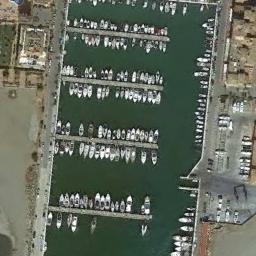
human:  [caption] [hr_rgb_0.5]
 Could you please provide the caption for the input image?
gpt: Many ships moored neatly on the sea next to the harbor next to the building .

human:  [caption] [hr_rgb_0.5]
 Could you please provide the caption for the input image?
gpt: There are many ships in the harbor .

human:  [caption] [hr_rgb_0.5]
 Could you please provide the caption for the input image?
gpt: The harbor was flanked with boats .

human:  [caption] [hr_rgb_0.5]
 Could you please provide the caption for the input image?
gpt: The harbor with lots of neatly docked boats is surrounded by some buildings and some boats are in the open area on the shore .

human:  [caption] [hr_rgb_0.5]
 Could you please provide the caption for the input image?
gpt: There are some buildings around the harbor with many ships .